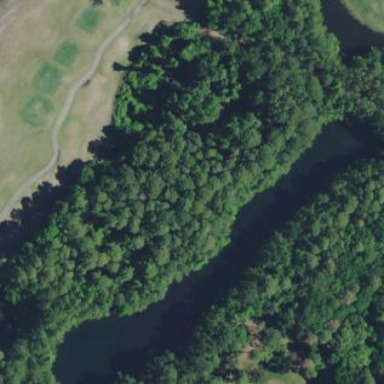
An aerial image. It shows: Water hazard on golf course. The hazard is natural water feature.